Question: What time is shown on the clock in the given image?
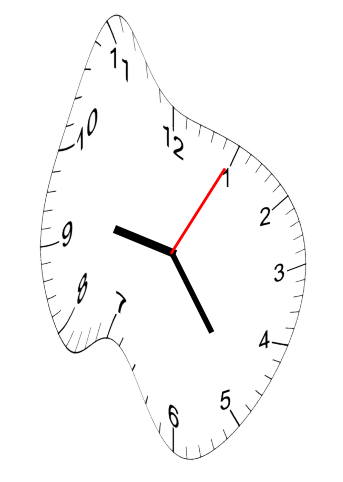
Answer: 09:24:05